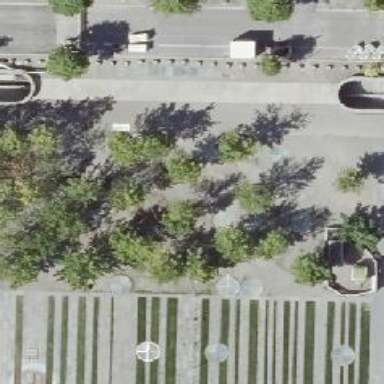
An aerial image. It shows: Paved tunnel with public surveillance.